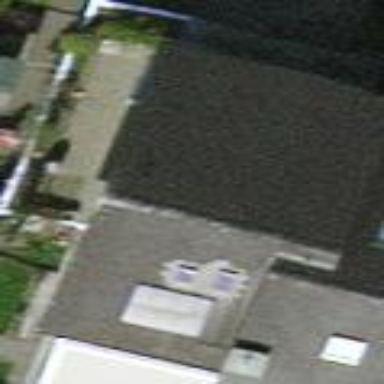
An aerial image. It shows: Terrace building.